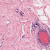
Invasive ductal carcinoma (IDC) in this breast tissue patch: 0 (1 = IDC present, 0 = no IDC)